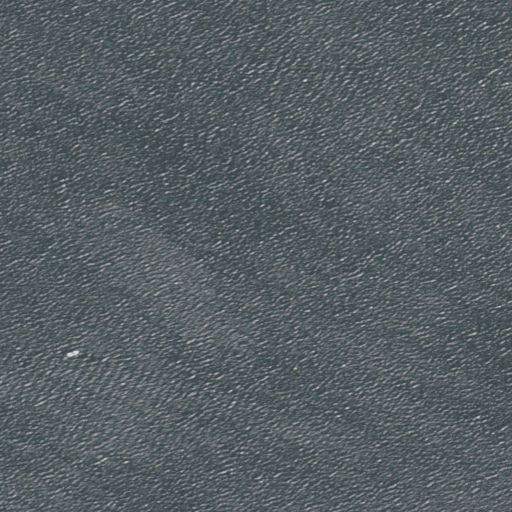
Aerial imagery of bar in Massachusetts named The Bow Bells containing only open water